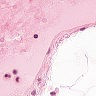
Metastatic tissue present: no